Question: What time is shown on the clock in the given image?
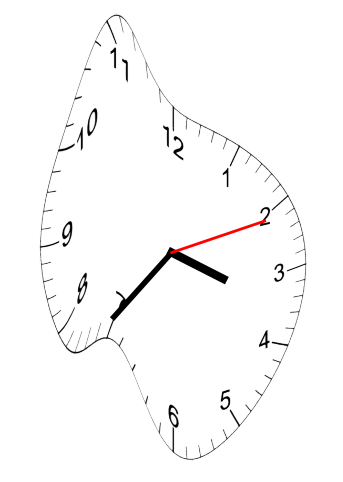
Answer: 03:36:11